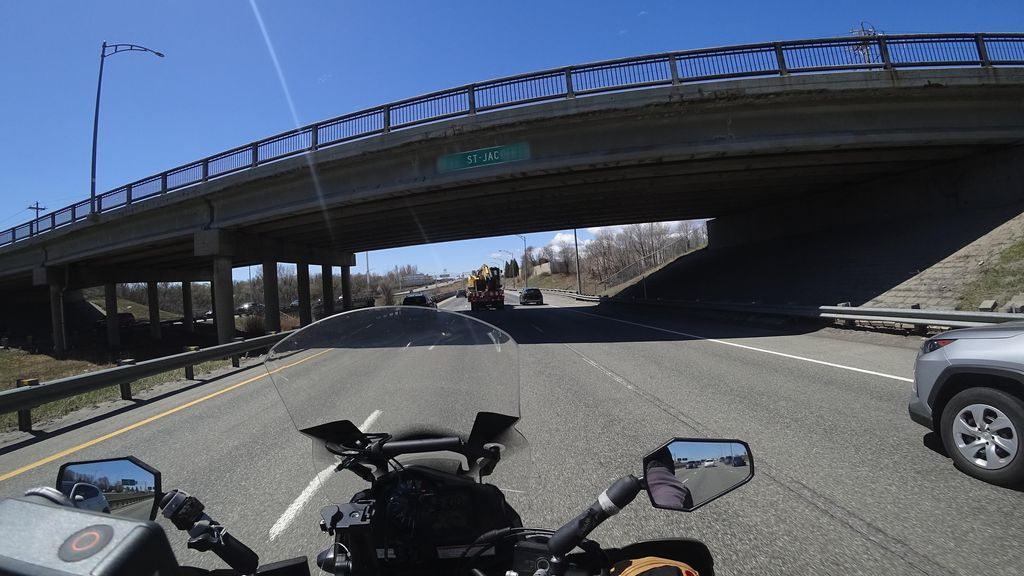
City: quebec_city